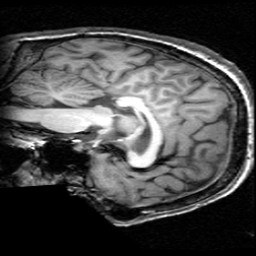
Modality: T1w
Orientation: sagittal
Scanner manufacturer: ge
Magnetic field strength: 3 T
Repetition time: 0.00904 s
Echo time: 0.00184 s